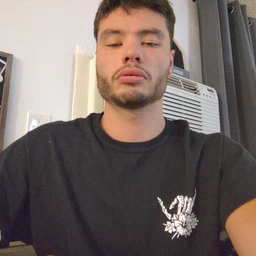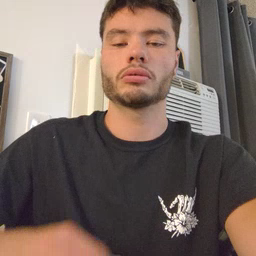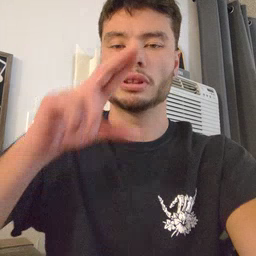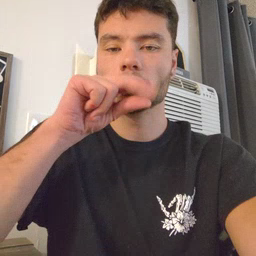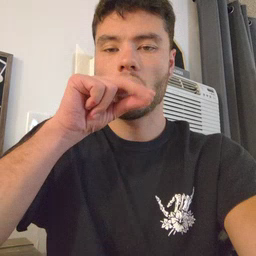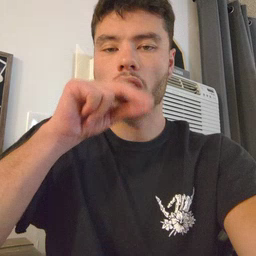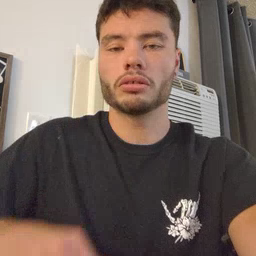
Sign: duck